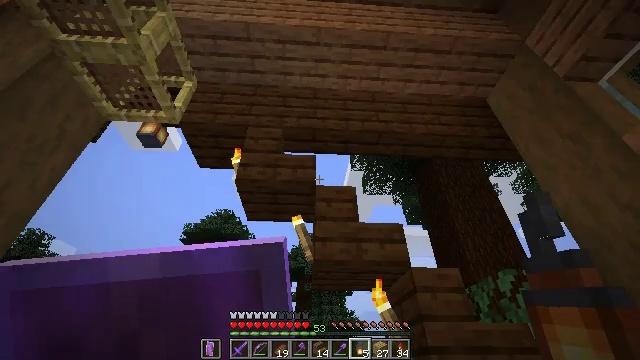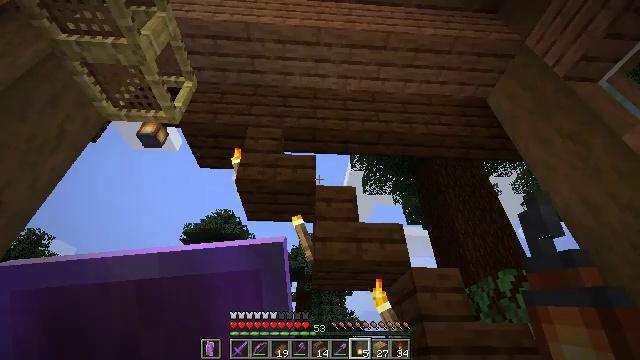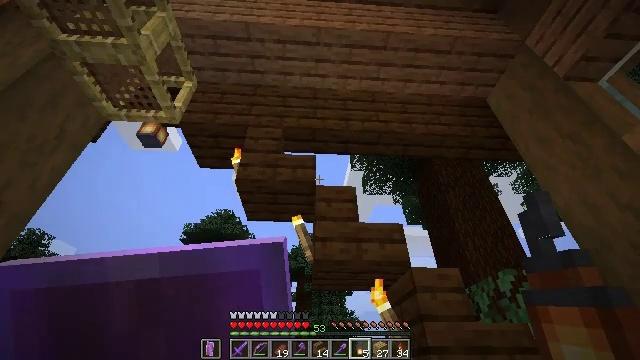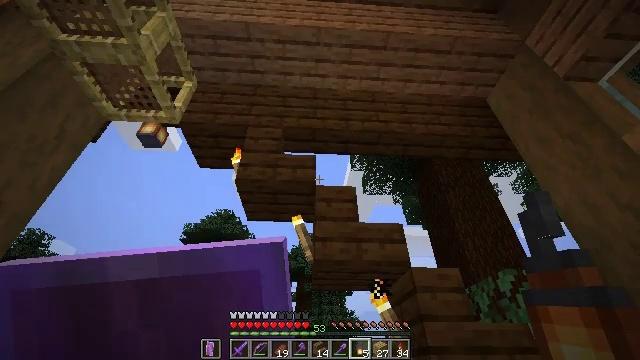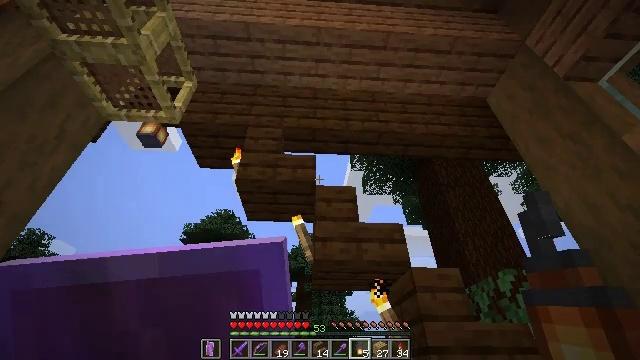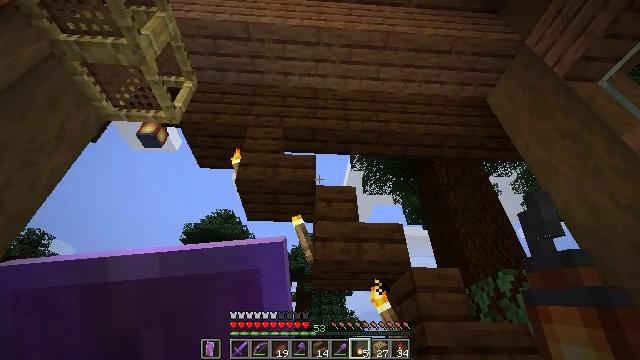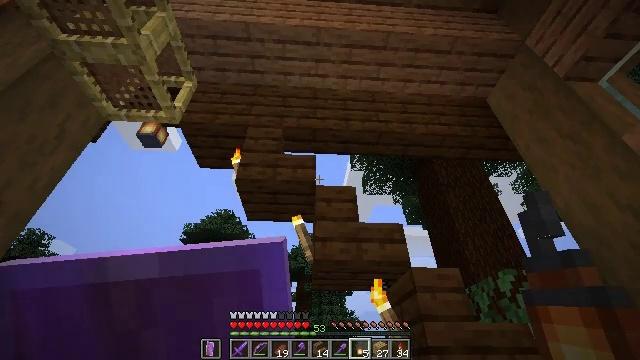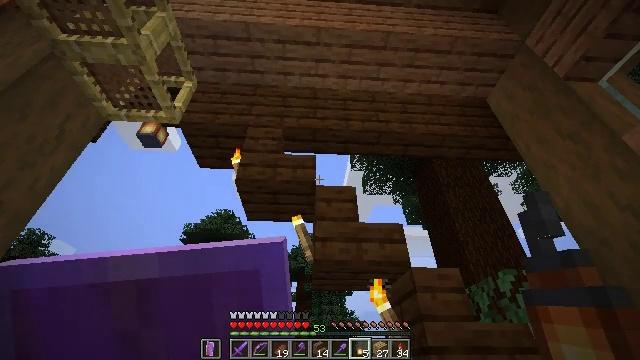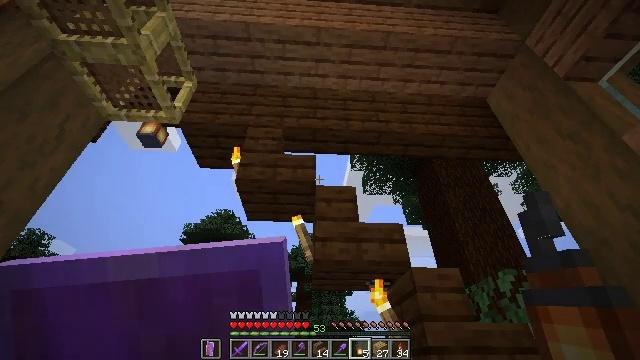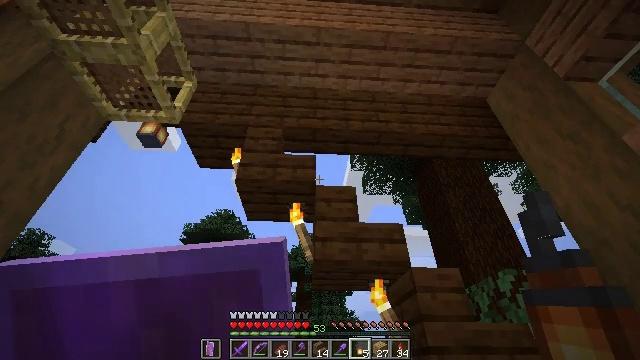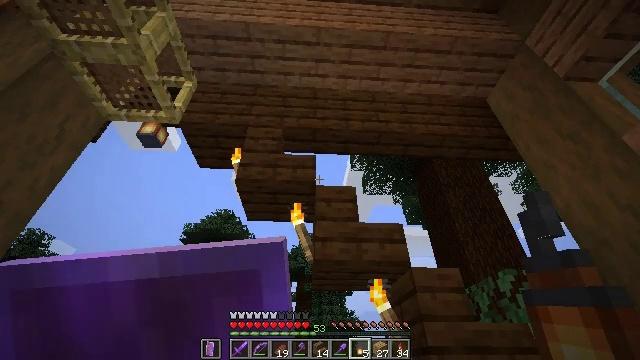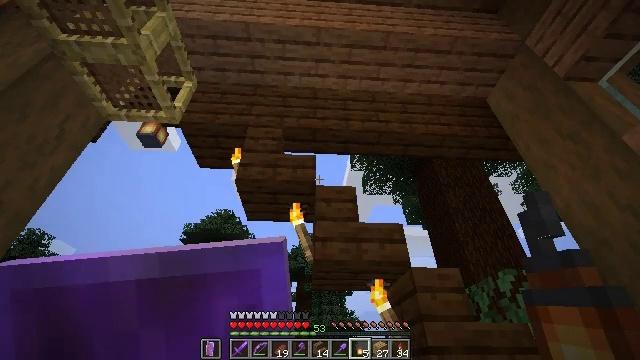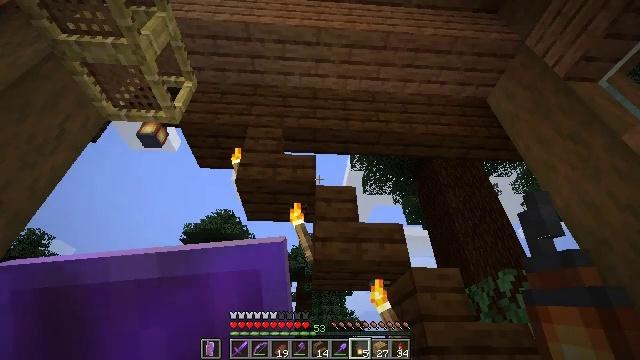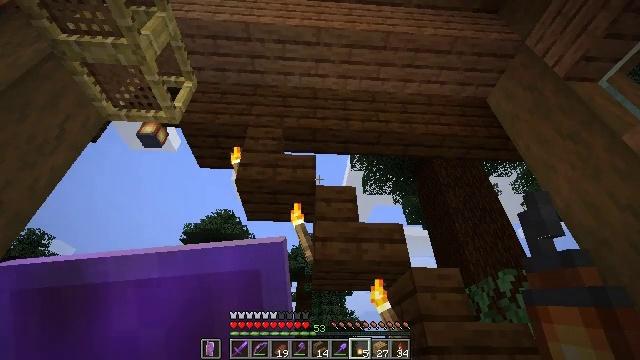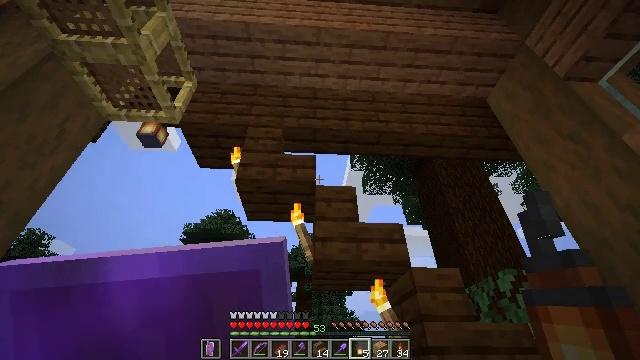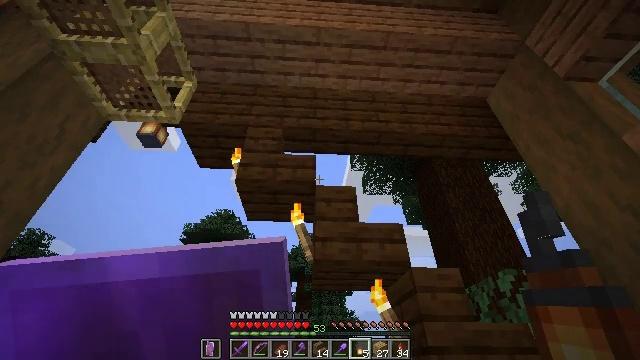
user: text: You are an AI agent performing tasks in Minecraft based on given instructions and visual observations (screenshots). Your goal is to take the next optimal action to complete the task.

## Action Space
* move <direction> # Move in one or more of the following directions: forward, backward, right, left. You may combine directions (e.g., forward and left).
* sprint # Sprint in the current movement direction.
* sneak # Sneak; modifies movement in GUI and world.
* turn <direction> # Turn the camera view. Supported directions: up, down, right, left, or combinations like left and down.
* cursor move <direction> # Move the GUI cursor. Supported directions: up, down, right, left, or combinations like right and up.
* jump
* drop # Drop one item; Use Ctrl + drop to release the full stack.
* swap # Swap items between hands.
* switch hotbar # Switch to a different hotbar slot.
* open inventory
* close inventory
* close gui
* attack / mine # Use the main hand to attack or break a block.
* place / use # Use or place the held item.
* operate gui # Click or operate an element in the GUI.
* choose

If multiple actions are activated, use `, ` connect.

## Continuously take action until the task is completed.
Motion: motion action
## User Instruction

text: Put back the crafting table.
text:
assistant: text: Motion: no_op
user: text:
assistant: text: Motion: no_op
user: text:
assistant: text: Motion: no_op
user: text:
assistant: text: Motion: no_op
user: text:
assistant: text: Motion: no_op
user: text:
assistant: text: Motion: no_op
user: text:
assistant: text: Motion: no_op
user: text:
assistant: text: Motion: no_op
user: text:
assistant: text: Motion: no_op
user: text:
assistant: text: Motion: no_op
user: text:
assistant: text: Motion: no_op
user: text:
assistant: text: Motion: no_op
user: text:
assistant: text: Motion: no_op
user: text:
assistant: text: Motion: no_op
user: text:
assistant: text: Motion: no_op
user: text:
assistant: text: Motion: no_op
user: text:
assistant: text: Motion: no_op
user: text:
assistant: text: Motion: no_op
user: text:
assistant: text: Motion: no_op
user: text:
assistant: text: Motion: no_op
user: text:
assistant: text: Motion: no_op
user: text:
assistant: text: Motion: no_op
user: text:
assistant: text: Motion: no_op
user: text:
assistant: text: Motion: no_op
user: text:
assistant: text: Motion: move right
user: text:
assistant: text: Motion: move right
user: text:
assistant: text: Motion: move right
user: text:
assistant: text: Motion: move right
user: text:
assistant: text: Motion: move right
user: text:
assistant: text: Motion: move right